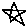
Label: star